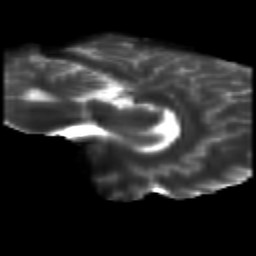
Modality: T2w
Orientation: sagittal
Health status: healthy
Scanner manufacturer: siemens
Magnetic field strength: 3 T
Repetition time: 10 s
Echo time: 0.092 s